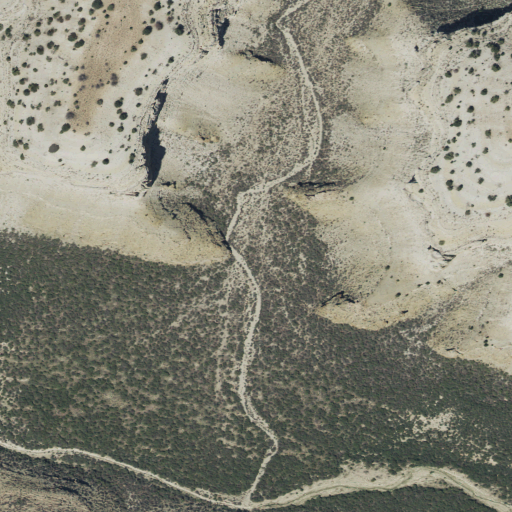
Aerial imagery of valley in Utah named Death Trap Canyon containing shrub, evergreen forest, herbaceous wetlands, woody wetlands, and barren land